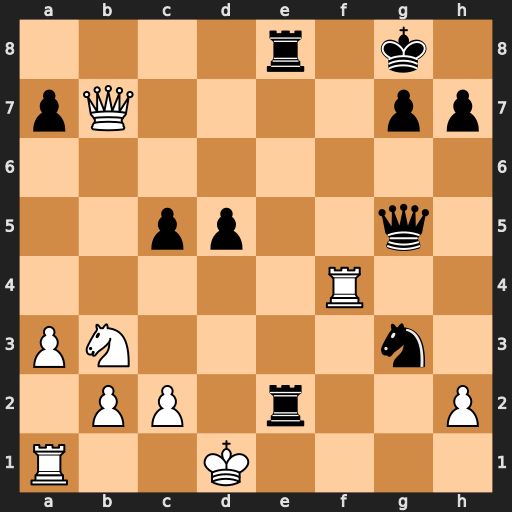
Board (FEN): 4r1k1/pQ4pp/8/2pp2q1/5R2/PN4n1/1PP1r2P/R2K4
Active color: w
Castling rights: -
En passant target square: -
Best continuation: Qf7+ Kh8 Qf8+ Rxf8 Rxf8#